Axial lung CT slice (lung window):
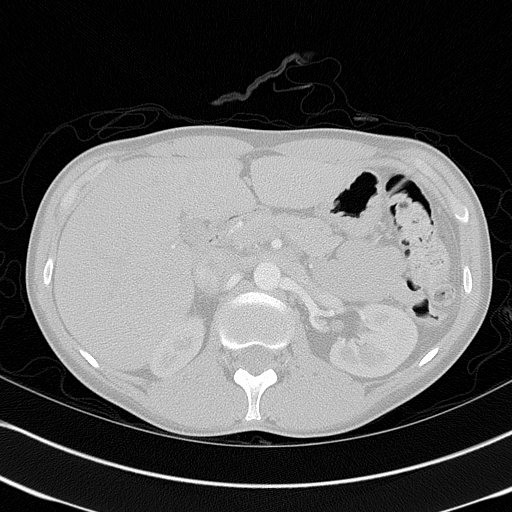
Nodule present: no